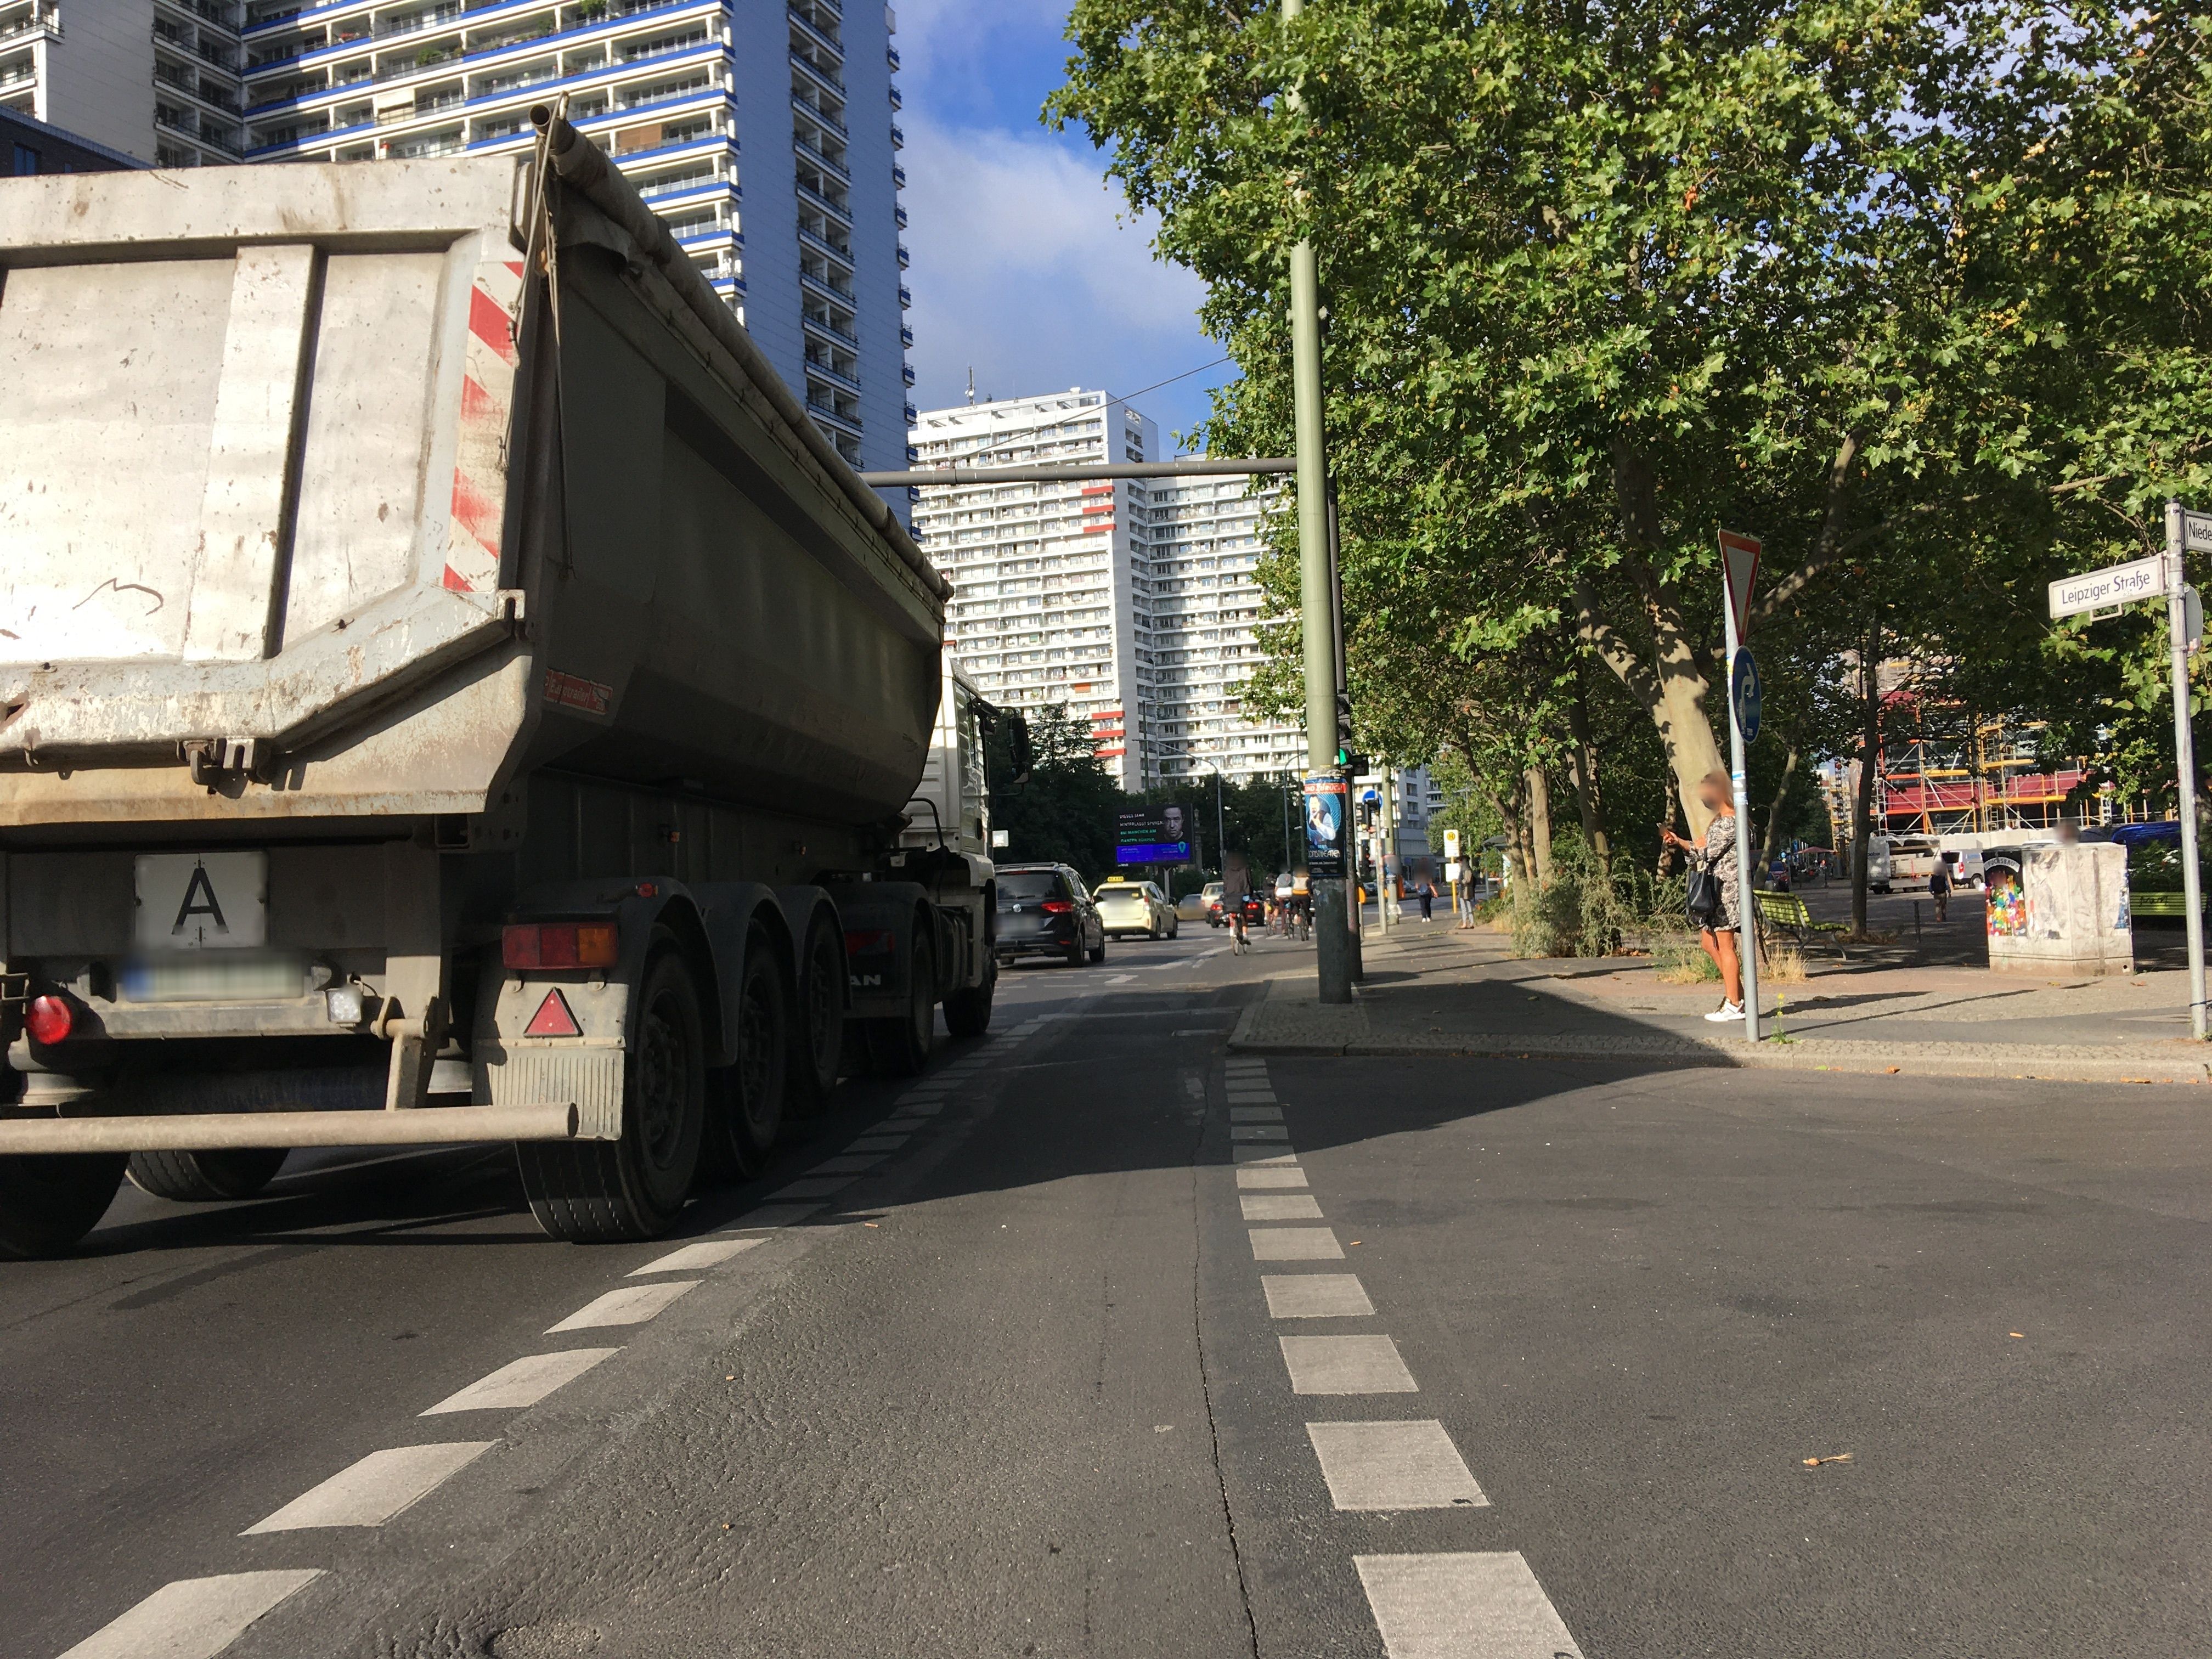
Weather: clear
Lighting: day
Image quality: good
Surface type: cycling surface
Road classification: service, cycleway
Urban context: urban centre
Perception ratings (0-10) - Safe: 0.04, Lively: 2.5, Beautiful: 3.69, Boring: 7.58, Depressing: 4.52, Wealthy: 7.09